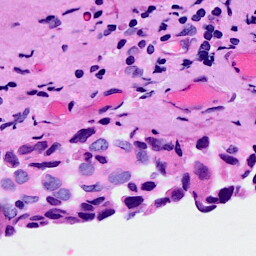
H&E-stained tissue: Breast